Question: I need help with writing values to a csv file.
I have 4 lists of values that I would like to write to a csv file, but not in a normal way. I mean, usually the csv module write the values in the same row, but this time I would like to write the values of the lists in different columns, I mean one column and different rows for every list. In this way, all the list 1 data would be in the column A of Excel, all the list 2 data would be in the column B of excel, and so on. Now I was trying a lot of commands and I half did it, but not at all.
My list's names are: It_5minute, Iiso_5min, IHDKR_5min and Iperez_5min.
My actual commands:
'''
with open('Test.csv', 'w') as f:
w = csv.writer(f)
for row in zip(It_5minute, Iiso_5min, IHDKR_5min,Iperez_5min):
w.writerow(row)
'''
With these commands I get the list values in the same column (instead of every list in a different column), each value separated by comma. I have attached an Excel image to clarify the problem. I want each list in a separated column, to be able of do operations with the data in an easy way. Can anybody help me? Thank you very much.
PD: Would be nice to write the name of each list at the top of every column, too.

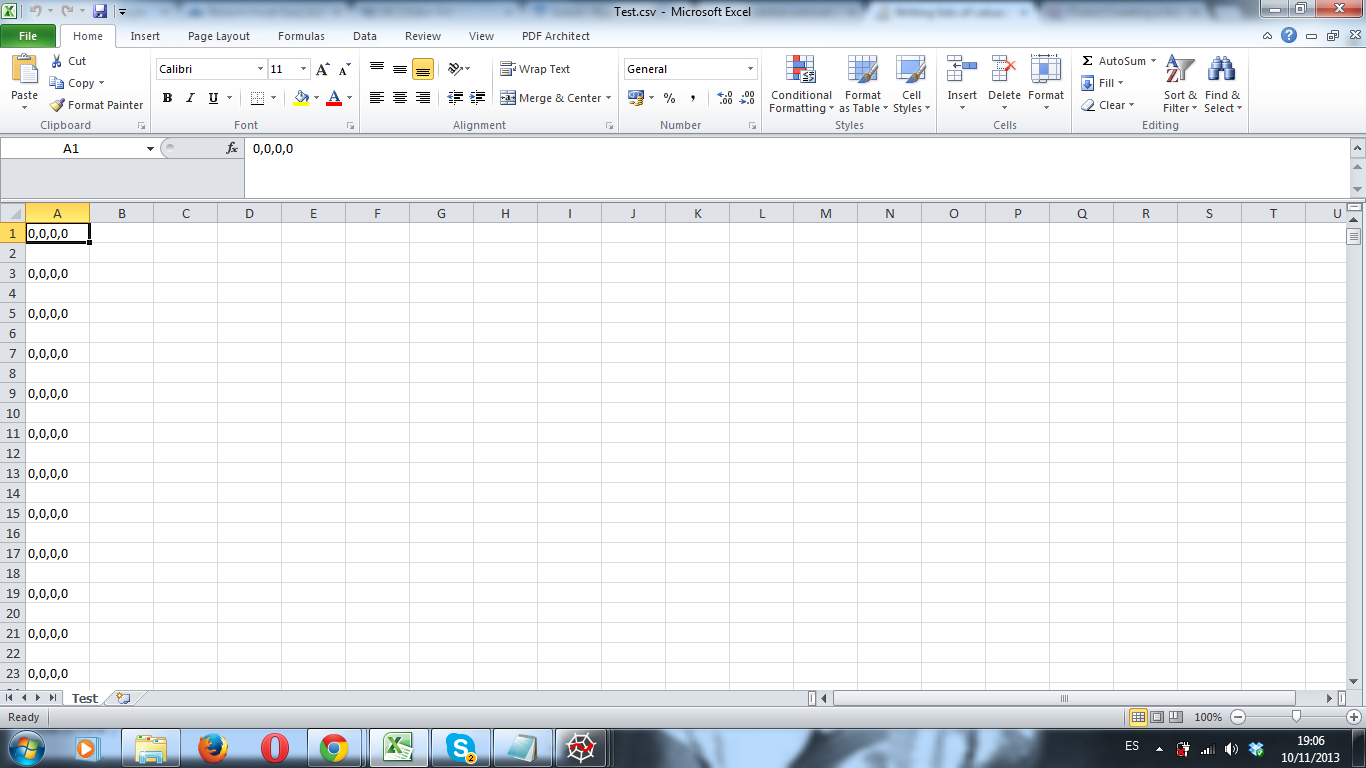
Answer: Just for the fact change with 'open('Test.csv', 'w') as f:' to 'with open('Test.csv', 'wb') as f:' as csv's are binary.
State the delimiter to use clearly and whether or not to use <URL> just in case
'''
with open('Test.csv', 'wb') as f:
w = csv.writer(f,delimiter=',', quoting = csv.QUOTE_ALL) #you can replace the delimiter for whatever that suits you
for row in zip(It_5minute, Iiso_5min, IHDKR_5min,Iperez_5min):
w.writerow(row)
'''
In case this doesn't work, you have to manually state the delimiter in the excel text import wizard. <URL>
# Common Delimiters:
Tab = '' ''
semicolon = '';''
comma = '',''
space = '' ''